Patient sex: M
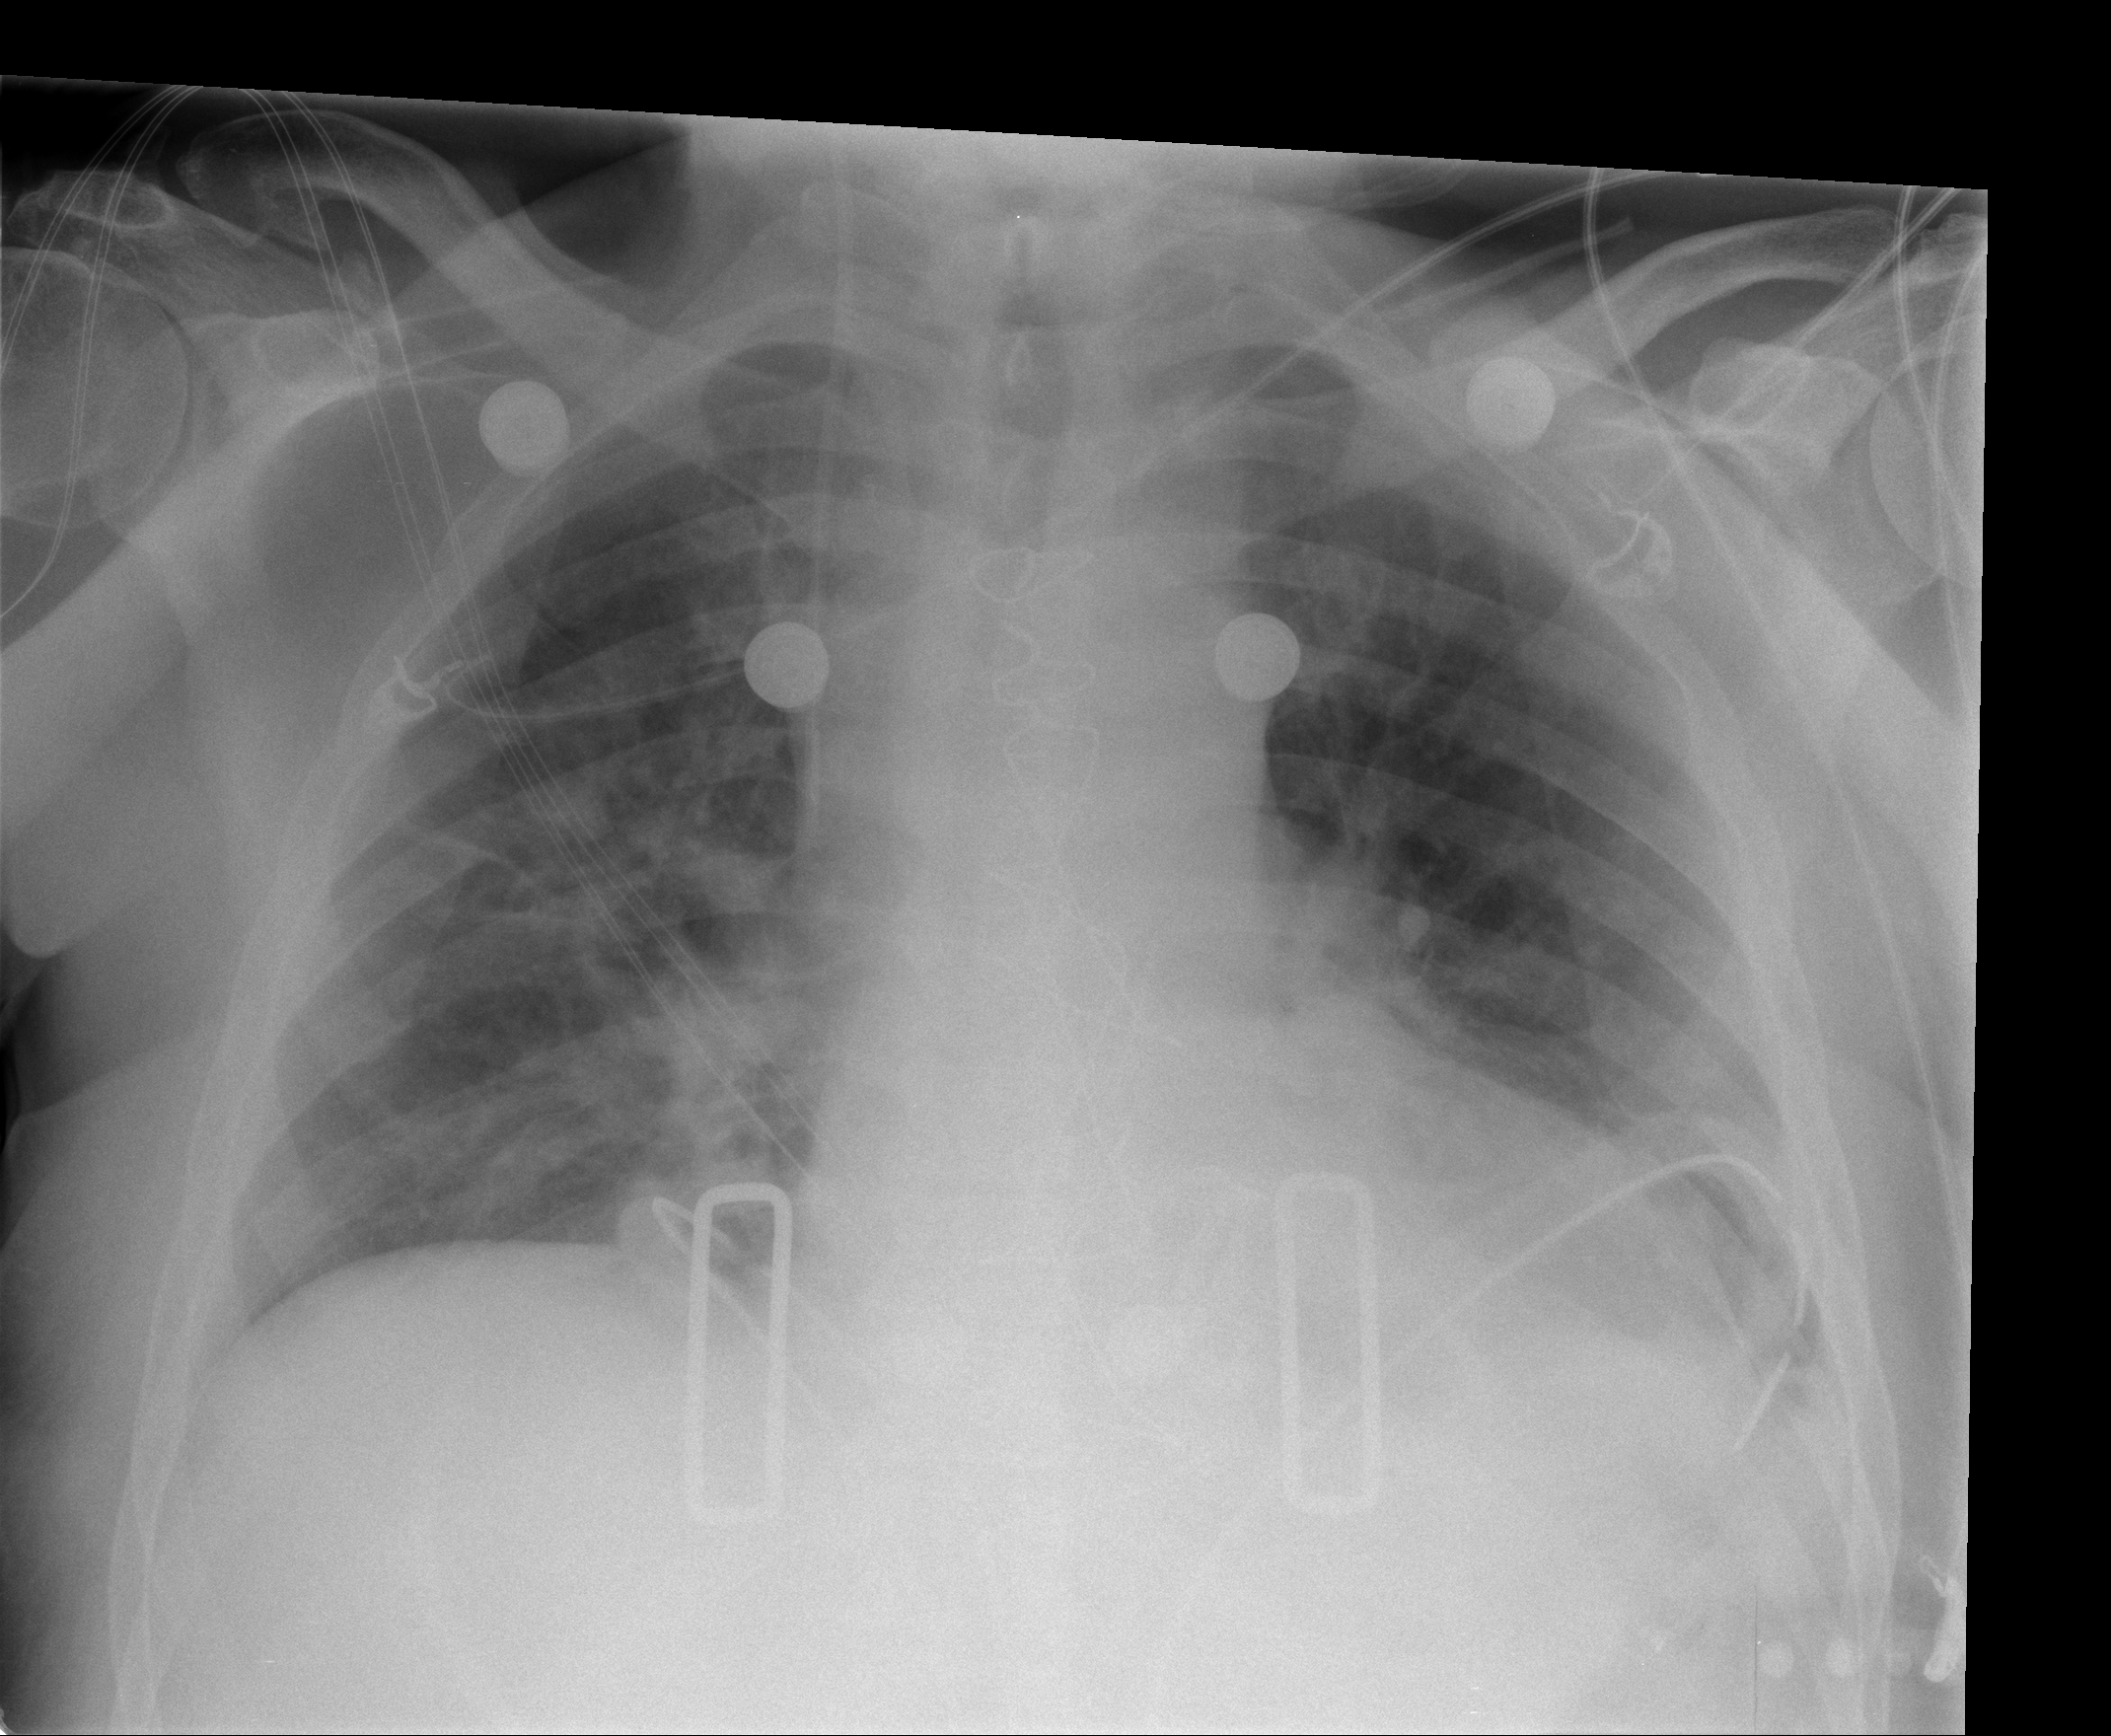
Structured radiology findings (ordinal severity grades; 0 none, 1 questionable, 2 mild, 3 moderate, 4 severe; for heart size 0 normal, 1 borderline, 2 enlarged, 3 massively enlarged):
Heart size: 2
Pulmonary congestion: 2
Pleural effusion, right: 0
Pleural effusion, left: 1
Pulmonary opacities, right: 3
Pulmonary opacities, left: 2
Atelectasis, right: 0
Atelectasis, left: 0